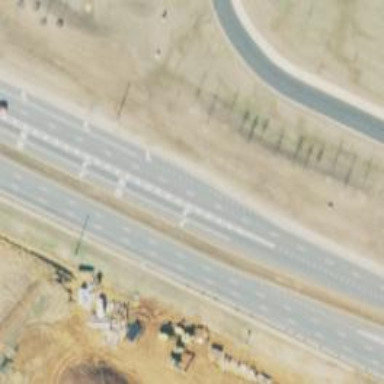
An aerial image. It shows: Trunk link road with asphalt surface.